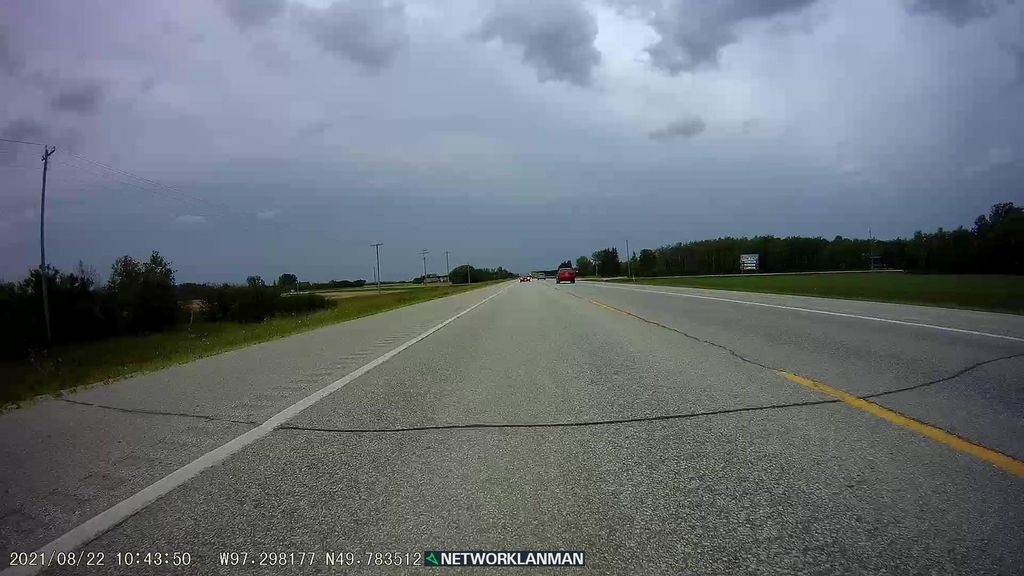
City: winnipeg